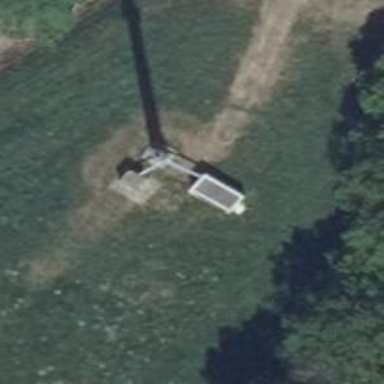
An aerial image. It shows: Communication tower.